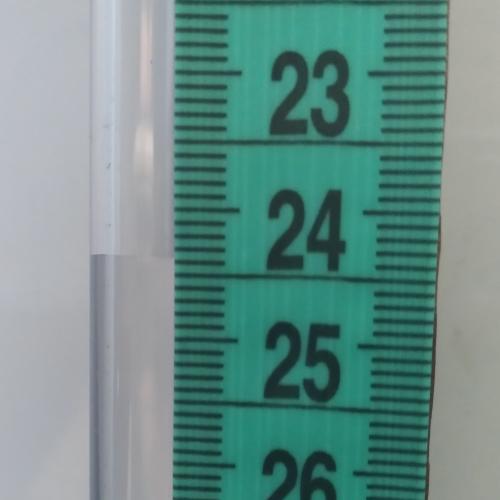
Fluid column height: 24.4 cm